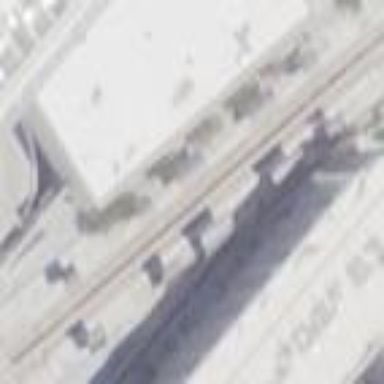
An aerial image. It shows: Light rail station for public transport.